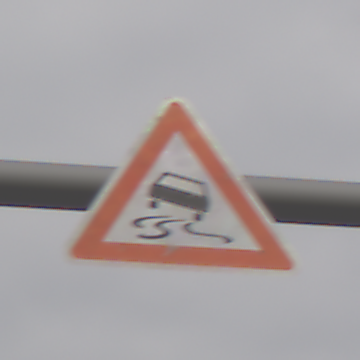
Verkehrszeichen: SchleuderOderRutschgefahr
Umgebung: Outdoor, Suburban
Tageszeit: MorningAfternoon
Wetter: Overcast
Licht: Natural
Jahreszeit: NotSpecified
Kontrast: LowContrast